Interaction volume radius: 10 \u00c5
Interaction volume height: 20 \u00c5
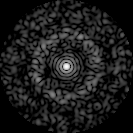
Disorder parameter: 0.8433